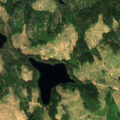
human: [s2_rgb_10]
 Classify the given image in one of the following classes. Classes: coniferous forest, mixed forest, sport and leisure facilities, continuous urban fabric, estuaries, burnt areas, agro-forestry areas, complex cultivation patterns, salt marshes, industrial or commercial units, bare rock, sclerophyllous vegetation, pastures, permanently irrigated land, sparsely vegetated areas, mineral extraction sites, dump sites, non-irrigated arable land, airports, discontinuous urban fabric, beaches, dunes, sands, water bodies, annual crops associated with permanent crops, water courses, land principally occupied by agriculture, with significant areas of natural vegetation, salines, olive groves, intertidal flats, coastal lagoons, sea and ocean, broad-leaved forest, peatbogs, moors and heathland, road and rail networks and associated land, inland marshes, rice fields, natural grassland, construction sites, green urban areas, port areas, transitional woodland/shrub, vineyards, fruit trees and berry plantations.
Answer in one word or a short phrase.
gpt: coniferous forest, transitional woodland/shrub